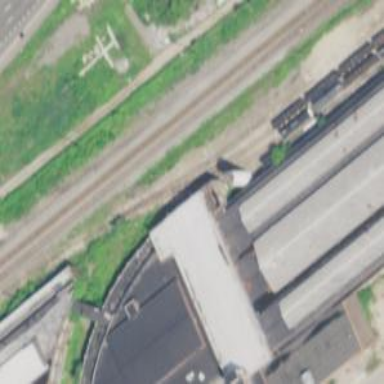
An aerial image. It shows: Railway spur service.